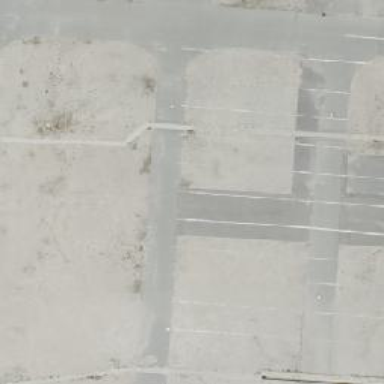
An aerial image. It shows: Asphalt parking aisle off service road.